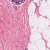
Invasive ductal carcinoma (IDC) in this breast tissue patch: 0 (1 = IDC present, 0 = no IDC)